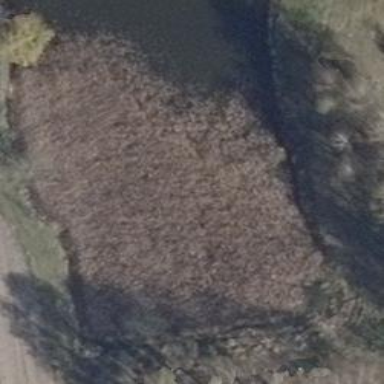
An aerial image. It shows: Swamp in wetland area.